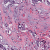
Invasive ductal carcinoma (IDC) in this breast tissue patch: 1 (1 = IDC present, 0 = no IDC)